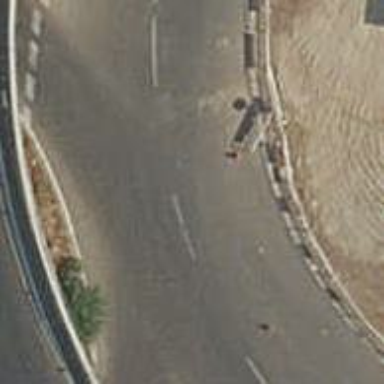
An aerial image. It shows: Secondary road with asphalt surface leading to roundabout junction.